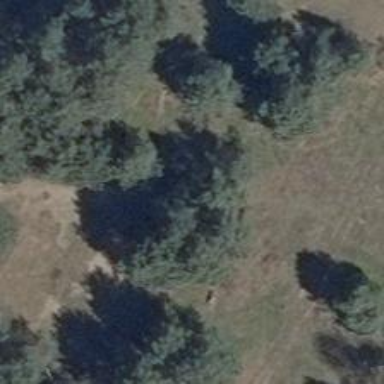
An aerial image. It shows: Single tag "natural: tree."